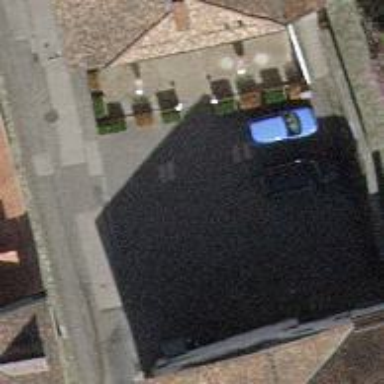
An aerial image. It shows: Parking area with surface.